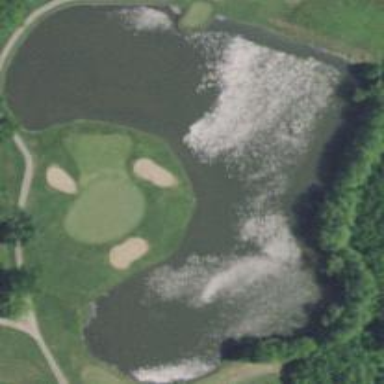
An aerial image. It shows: Water hazard on golf course. The hazard is natural water feature.